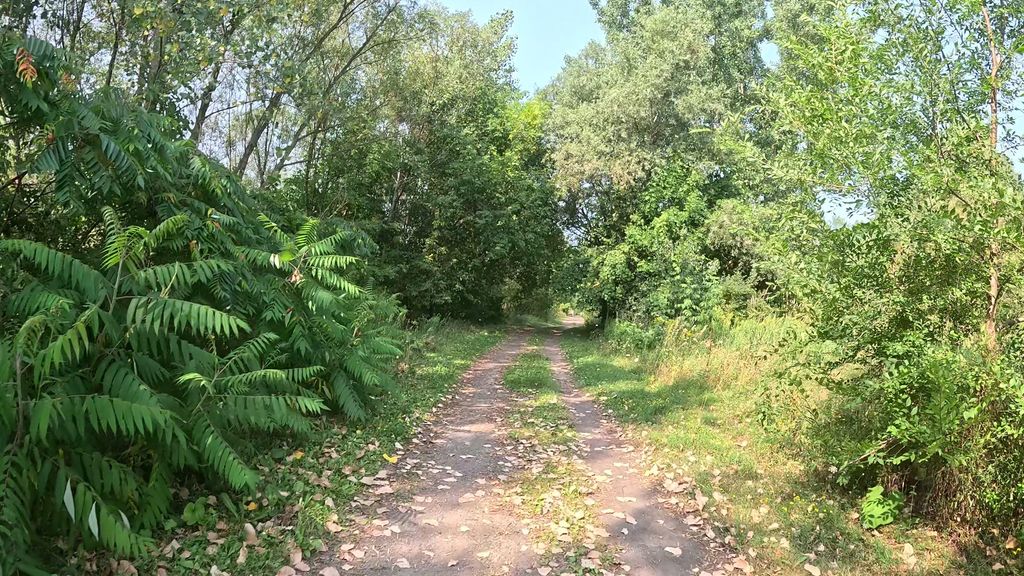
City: ottawa-gatineau